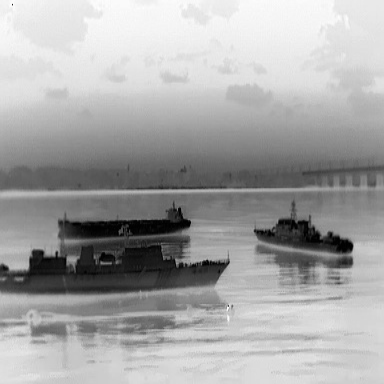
There are three objects shown in the infrared image, including a liner, and two warships.